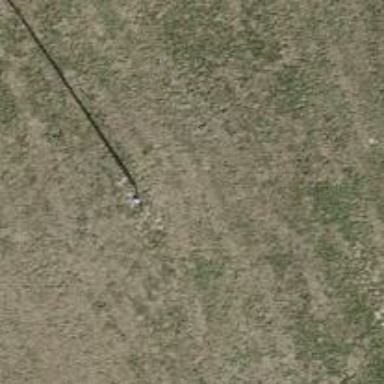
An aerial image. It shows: Power pole.